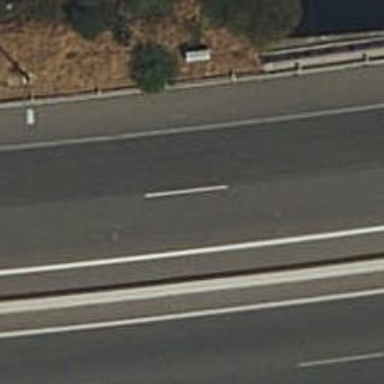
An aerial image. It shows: Bridge over motorway.